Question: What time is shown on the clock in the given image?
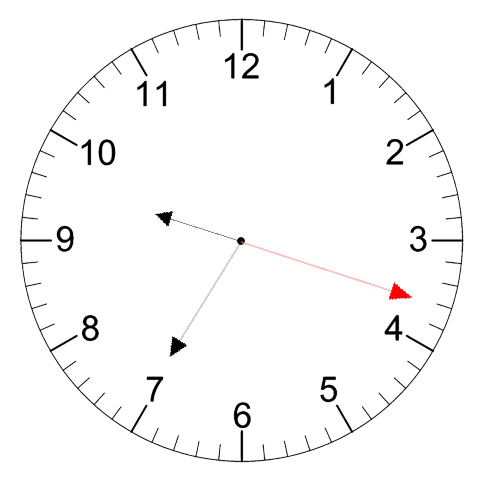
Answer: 09:35:18